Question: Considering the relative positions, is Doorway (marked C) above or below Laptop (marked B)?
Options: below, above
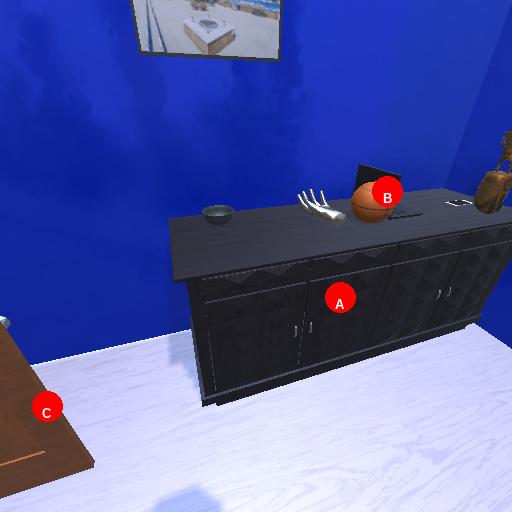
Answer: below